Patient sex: F
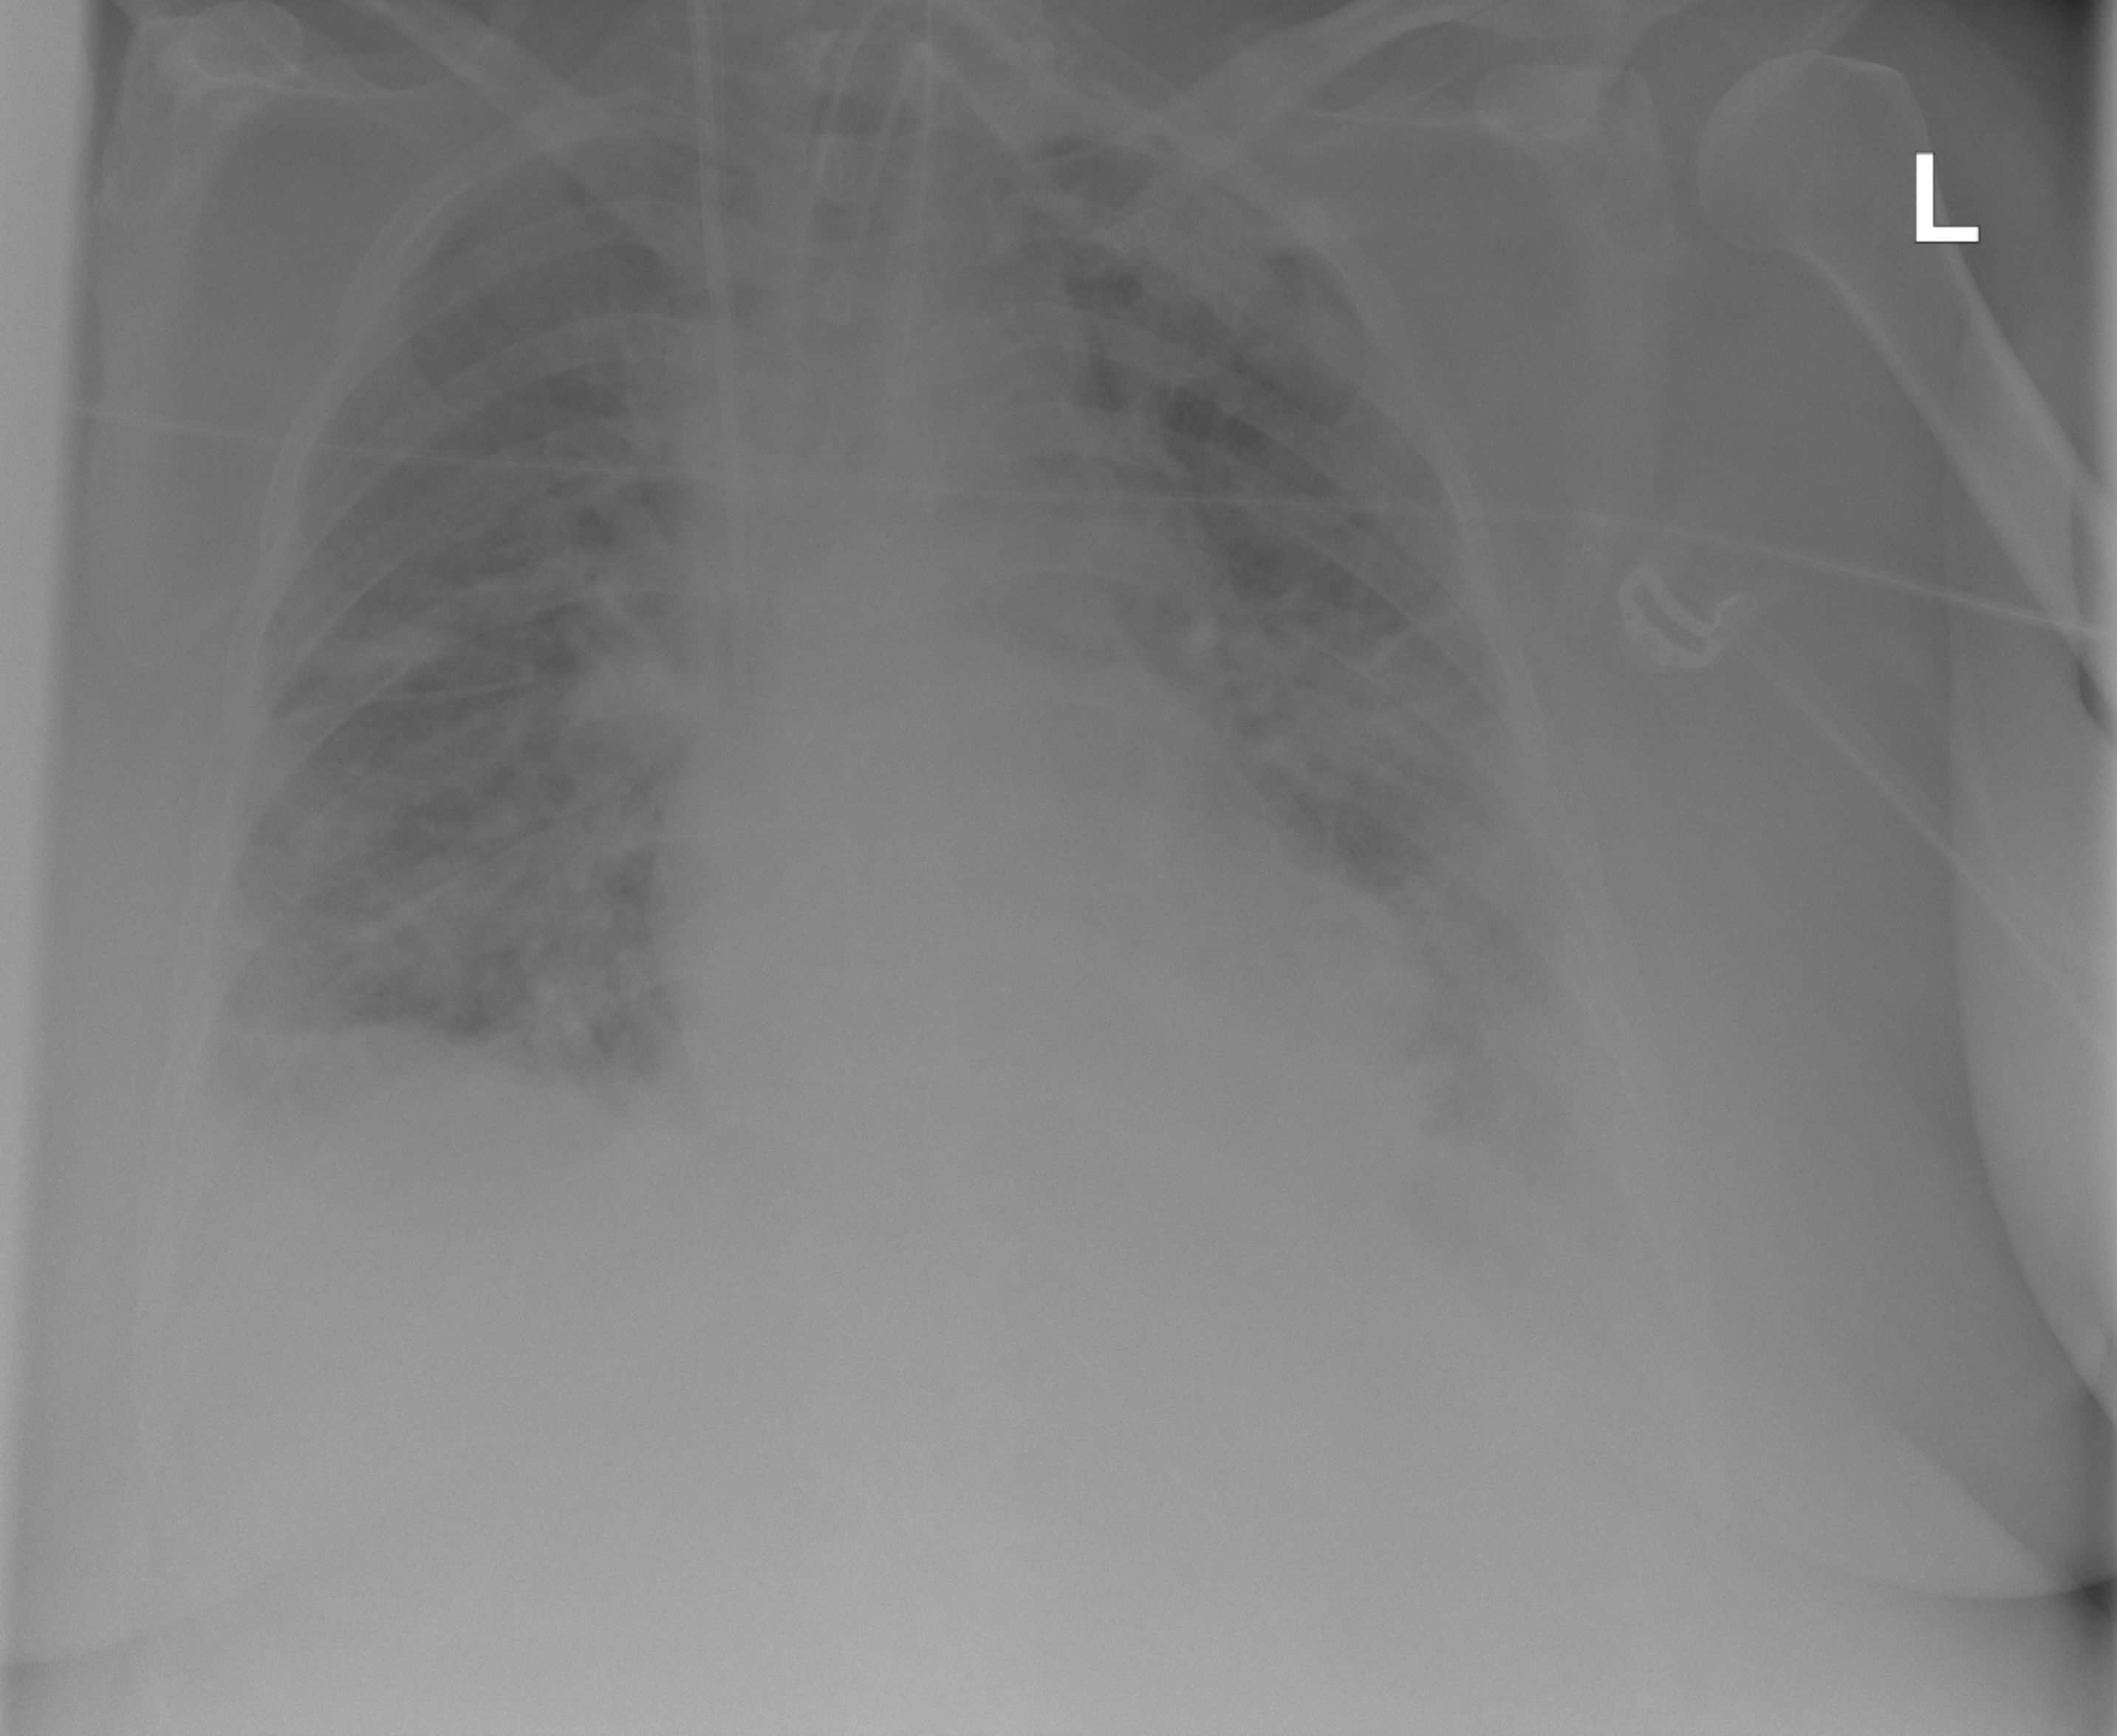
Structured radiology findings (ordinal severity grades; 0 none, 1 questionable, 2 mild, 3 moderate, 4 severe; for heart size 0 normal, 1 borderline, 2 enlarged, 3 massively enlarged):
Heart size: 2
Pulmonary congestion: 2
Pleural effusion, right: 2
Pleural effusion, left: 2
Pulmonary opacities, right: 3
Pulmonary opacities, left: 2
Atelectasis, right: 3
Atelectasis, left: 3